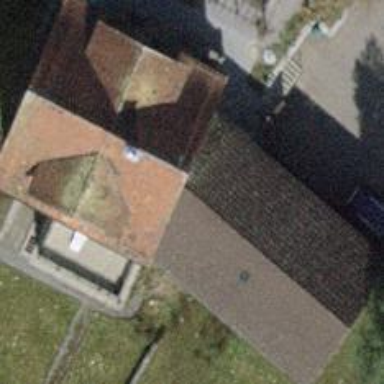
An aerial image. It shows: Building.